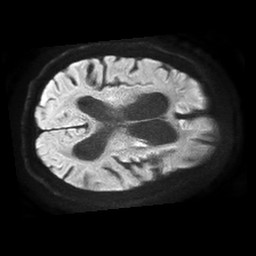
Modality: TRACE
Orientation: axial
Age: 67
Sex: male
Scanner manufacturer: philips
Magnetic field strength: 1.5 T
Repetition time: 4.6 s
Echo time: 0.08517 s